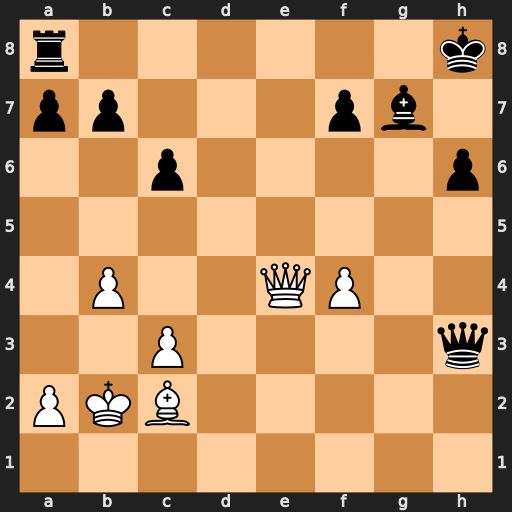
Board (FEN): r6k/pp3pb1/2p4p/8/1P2QP2/2P4q/PKB5/8
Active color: w
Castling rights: -
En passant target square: -
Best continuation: Qh7#